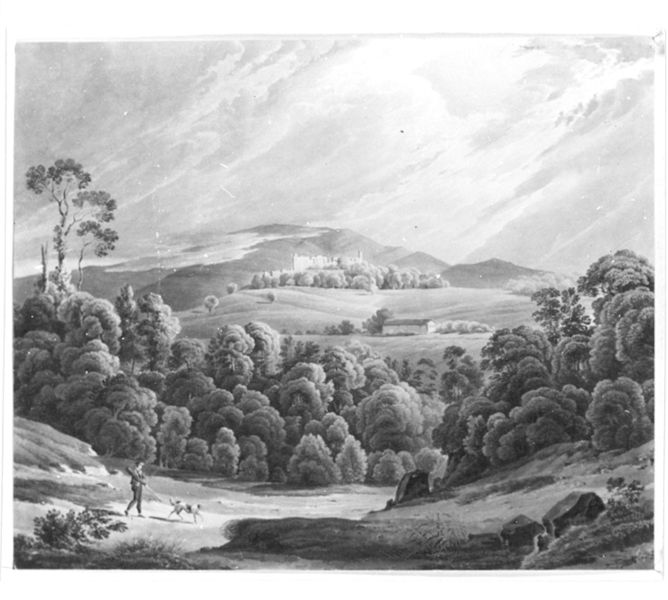
Titel: Landschaft mit der Ruine Hochburg bei Emmendingen
Künstler: Carl Ludwig Frommel
Standort: Karlsruhe
Institution: Staatliche Kunsthalle Karlsruhe
Schlagwörter: baum, berg, blau, felsen, gemälde, gewitter, himmel, laub, mann, schatten, weiß, wolken, aquarell, bäume, grün, landschaft, stadt, blumen, grau, hell, hut, licht, männer, schwarz, skizze, strasse, zeichnung, ausblick, gebäude, gras, haus, hund, hunde, schloss, tier, weg, wiese, wolke, architektur, mensch, stein, steine, tragen, bild, bach, ebene, erde, feld, horizont, häuser, hügel, morgen, natur, stamm, strauch, wind, busch, büsche, gebüsch, gehen, hütte, pfad, sonne, sträucher, wege, wiesen, land, figur, person, england, tal, wald, anhöhe, genre, schuppen, bewölkt, holzschnitt, sommer, italien, leine, acker, laufen, berge, fels, gebirge, hang, dorf, grafik, graphik, klein, nautr, hof, spazieren, beleuchtung, romantik, wetter, draussen, stimmung, abendstimmung, foto, panorama, senke, gang, ruine, burg, kloster, spaziergang, strahlen, findlinge, wandern, festung, wälder, lichtung, haustier, druck, schwarz-weiß, wolkig, radierung, stich, waffe, jagd, gefleckt, jäger, gut, gutshof, hügelig, gewehr, buschwerk, jagdhund, laubwald, wanderer, sonnenschein, gehend, hain, wäldchen, felsbrocken, brocken, spaziergänger, hänge, arkadien, erleuchtung, kupferstich, hirte, aufnahme, jagen, bäum, bauwerk, jagdszene, gouache, schleierwolken, landgut, jadg, wiede, liocht, schabkunst, mezzotinto, n, gelder, #baum, #berge, pinei, gewejr, baumstumm